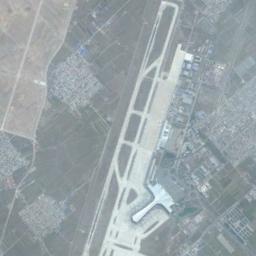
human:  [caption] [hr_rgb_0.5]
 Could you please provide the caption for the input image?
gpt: There is an airport in the middle of the field next to some houses .

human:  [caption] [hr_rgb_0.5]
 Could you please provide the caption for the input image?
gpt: A complex airport with many runways and buildings is surrounded by a residential area and farmland .

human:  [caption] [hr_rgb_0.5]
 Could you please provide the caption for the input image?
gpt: An airport with some parallel runways in the vacant lot and some villages beside .

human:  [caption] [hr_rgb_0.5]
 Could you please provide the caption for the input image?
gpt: There are two crossing runways here .

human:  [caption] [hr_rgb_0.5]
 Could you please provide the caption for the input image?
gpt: There are straight roads in the airport .